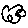
Label: cloud